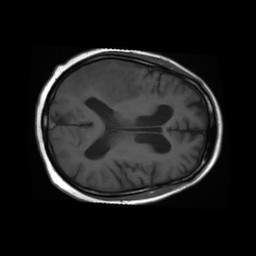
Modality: T1w
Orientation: axial
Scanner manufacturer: ge
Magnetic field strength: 1.5 T
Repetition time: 0.394 s
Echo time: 0.007656 s